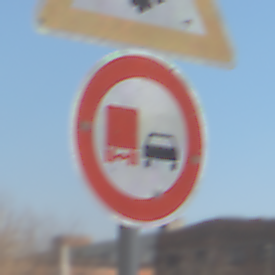
Verkehrszeichen: UeberholverbotKraftfahrzeuge
Zusatzzeichen oben: SchneeOderEisglaette
Umgebung: Outdoor, Suburban
Tageszeit: Midday
Wetter: PartlyCloudy
Licht: Natural
Jahreszeit: NotSpecified
Kontrast: HighContrast